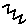
Label: zigzag